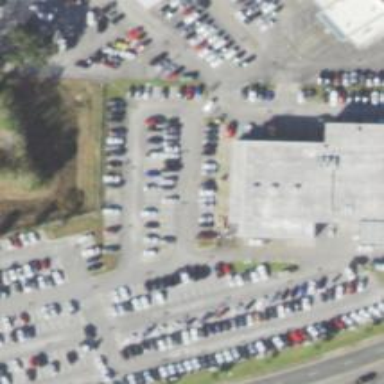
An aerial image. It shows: Car shop building with car wash service for vehicles.